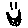
Label: smiley face